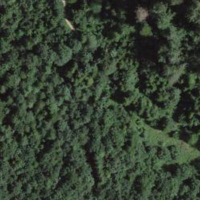
EUNIS habitat code: 44
Species observed at this site:
Sorbus aucuparia